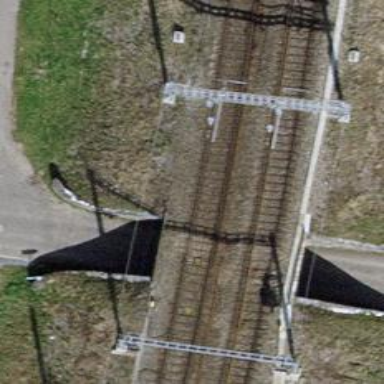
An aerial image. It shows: Railway bridge with electrified tracks and single rail.